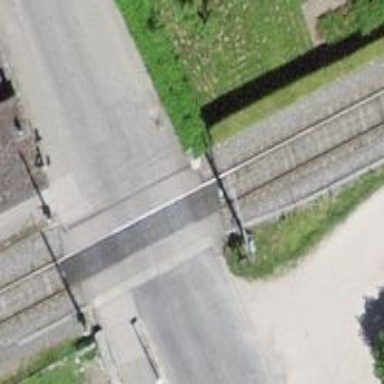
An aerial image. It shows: Railway level crossing.